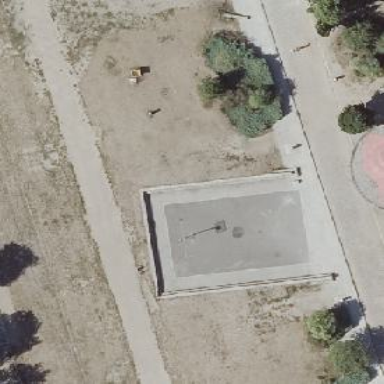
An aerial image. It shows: Basketball court with asphalt surface. The court is concrete area within leisure land pitch.